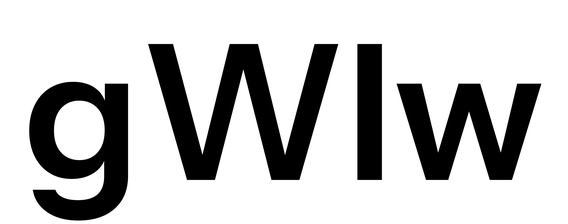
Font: InstrumentSans_SemiBold